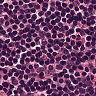
Metastatic tissue present: no